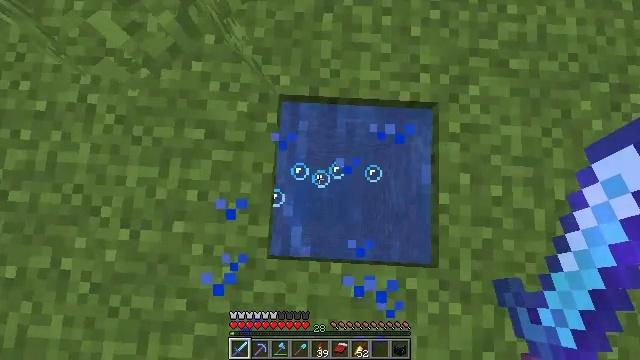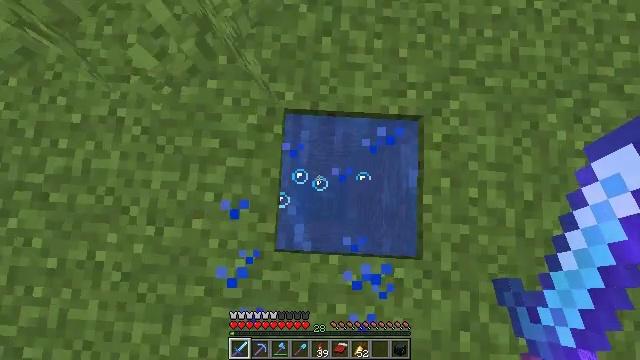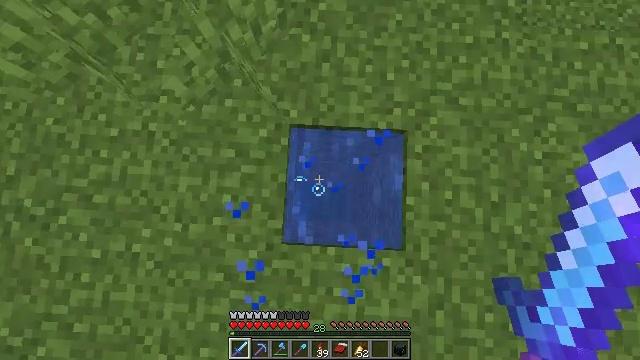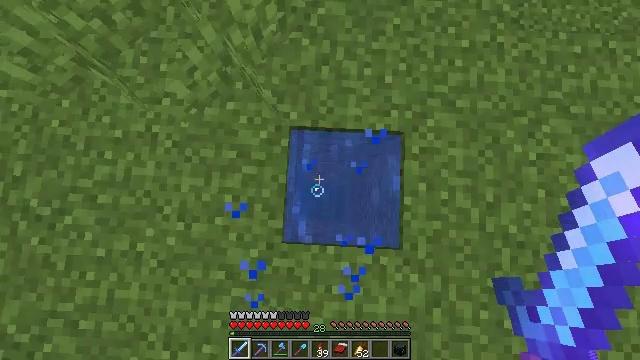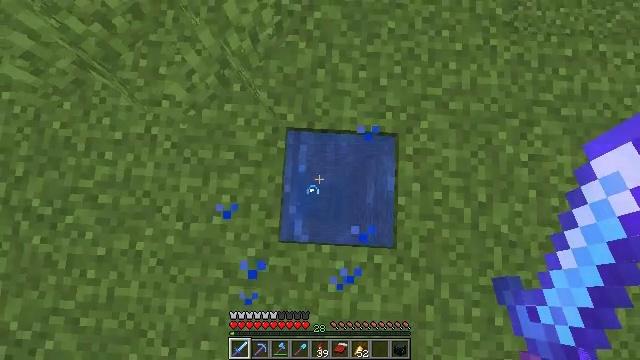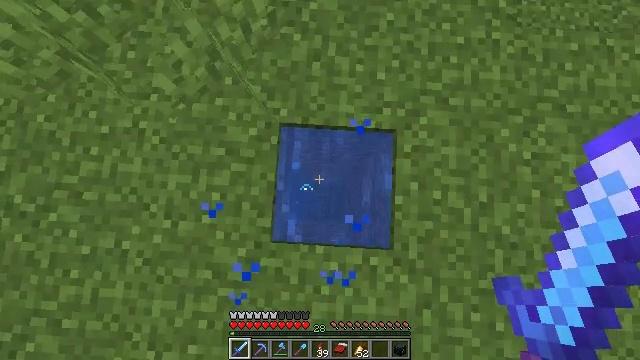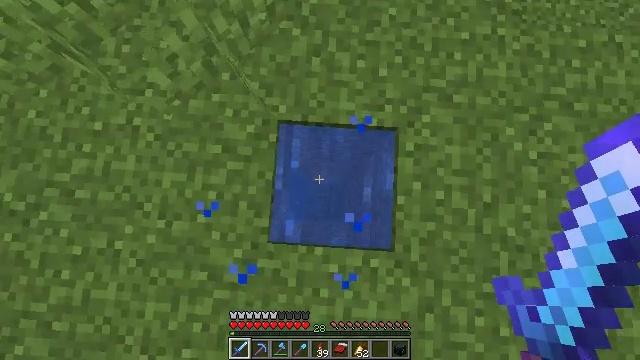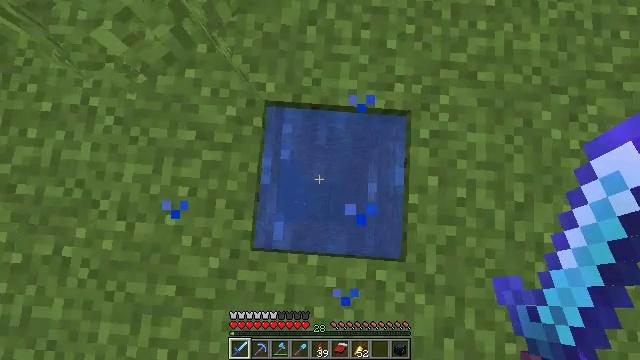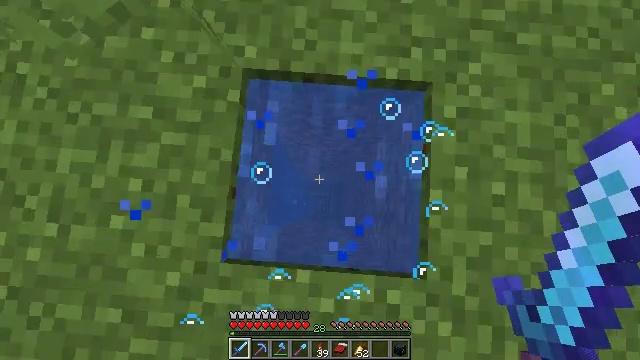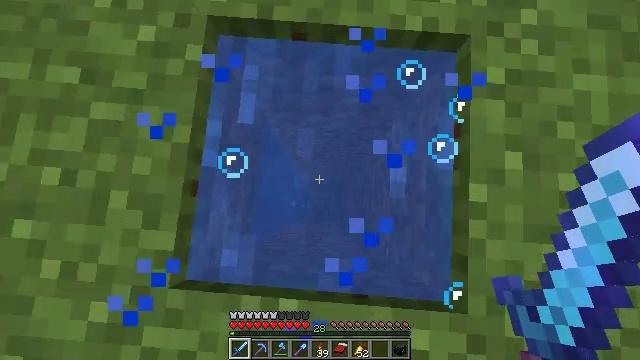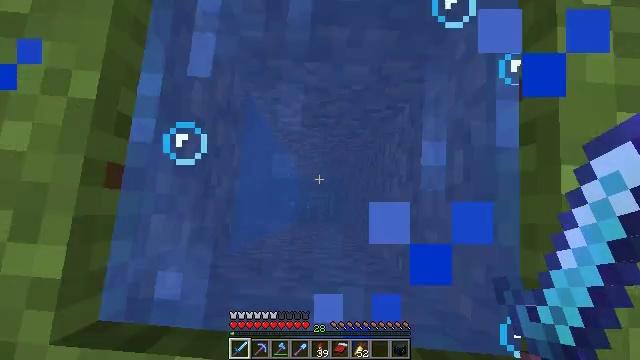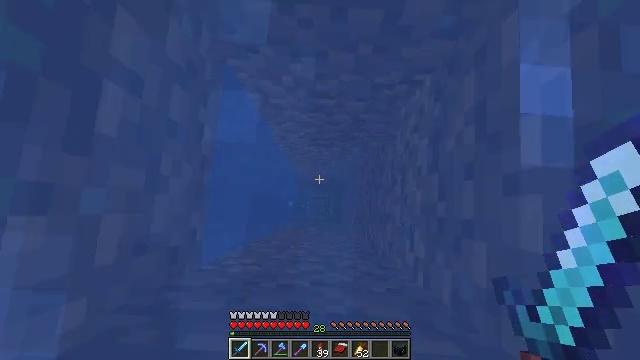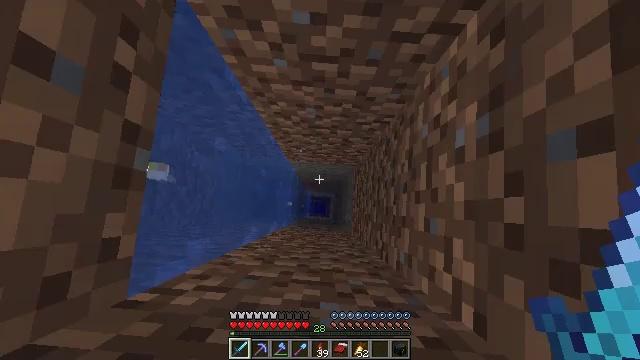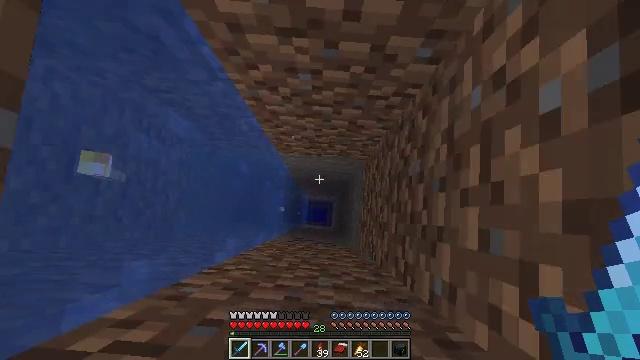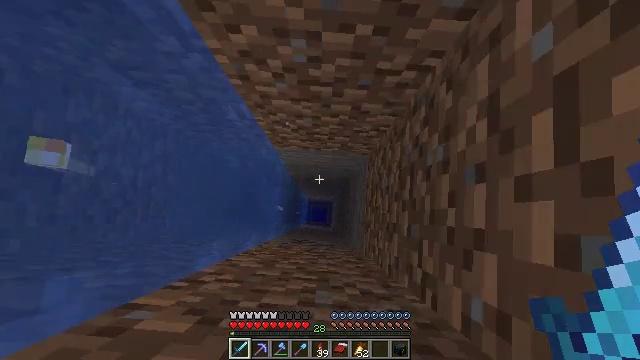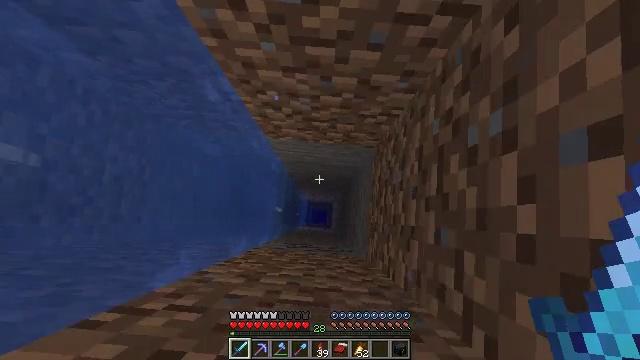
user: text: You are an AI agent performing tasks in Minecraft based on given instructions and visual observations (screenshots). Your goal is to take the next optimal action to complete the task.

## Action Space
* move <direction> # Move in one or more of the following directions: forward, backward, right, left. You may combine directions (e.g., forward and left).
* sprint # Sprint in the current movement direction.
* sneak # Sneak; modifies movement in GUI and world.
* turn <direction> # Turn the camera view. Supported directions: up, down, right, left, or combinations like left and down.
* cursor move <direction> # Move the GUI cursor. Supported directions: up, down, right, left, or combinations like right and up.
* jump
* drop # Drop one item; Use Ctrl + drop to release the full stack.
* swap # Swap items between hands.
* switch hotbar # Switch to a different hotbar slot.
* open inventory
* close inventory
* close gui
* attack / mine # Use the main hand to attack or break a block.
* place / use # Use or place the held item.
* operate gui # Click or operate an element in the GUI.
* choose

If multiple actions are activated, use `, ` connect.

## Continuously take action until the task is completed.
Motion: motion action
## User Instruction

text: Combat the slime.
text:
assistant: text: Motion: no_op
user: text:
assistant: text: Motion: no_op
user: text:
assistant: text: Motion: move right
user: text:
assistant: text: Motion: move right
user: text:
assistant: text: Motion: sneak
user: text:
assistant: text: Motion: sneak
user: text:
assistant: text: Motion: sneak
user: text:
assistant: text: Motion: sneak
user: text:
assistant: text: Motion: sneak
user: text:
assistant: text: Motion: sneak
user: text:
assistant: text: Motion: sneak
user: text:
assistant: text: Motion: sneak
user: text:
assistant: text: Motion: sneak
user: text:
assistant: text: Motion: sneak
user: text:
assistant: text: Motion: sneak
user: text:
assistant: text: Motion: move left, sneak
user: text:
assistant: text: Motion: move left
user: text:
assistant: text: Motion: move left
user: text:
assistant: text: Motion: move left
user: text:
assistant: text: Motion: move left
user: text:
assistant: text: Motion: move left
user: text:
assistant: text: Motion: move left, turn up
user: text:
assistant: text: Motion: move left
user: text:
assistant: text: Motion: move left
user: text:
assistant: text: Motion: move left
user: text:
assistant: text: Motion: move left
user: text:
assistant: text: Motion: move left
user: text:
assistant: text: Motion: move left
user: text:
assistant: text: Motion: move left
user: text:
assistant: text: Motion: move left